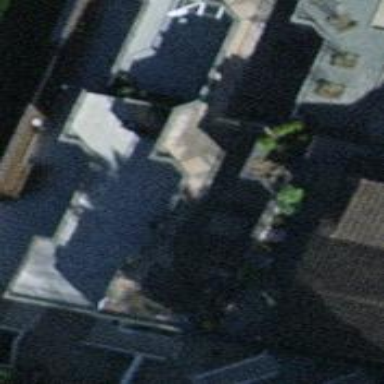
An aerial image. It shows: Building part with flat roof.